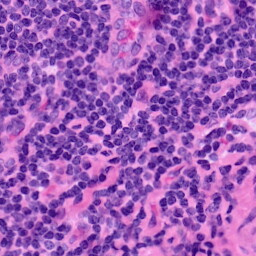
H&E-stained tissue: LymphNode